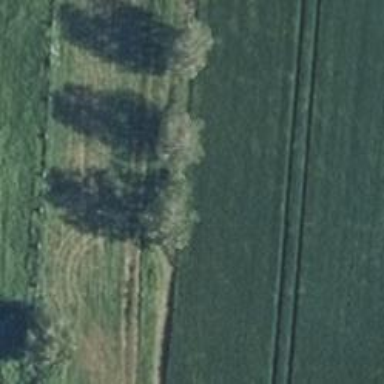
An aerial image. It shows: Row of trees in natural setting.